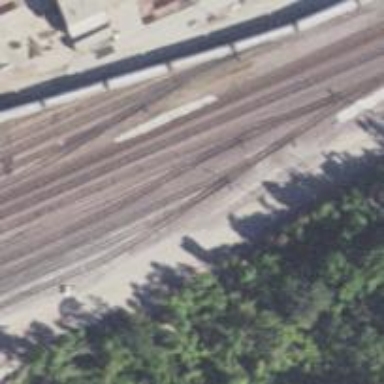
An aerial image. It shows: Railway siding for service.